Chest X-ray. View position: PA
Patient age: 58
Patient sex: M
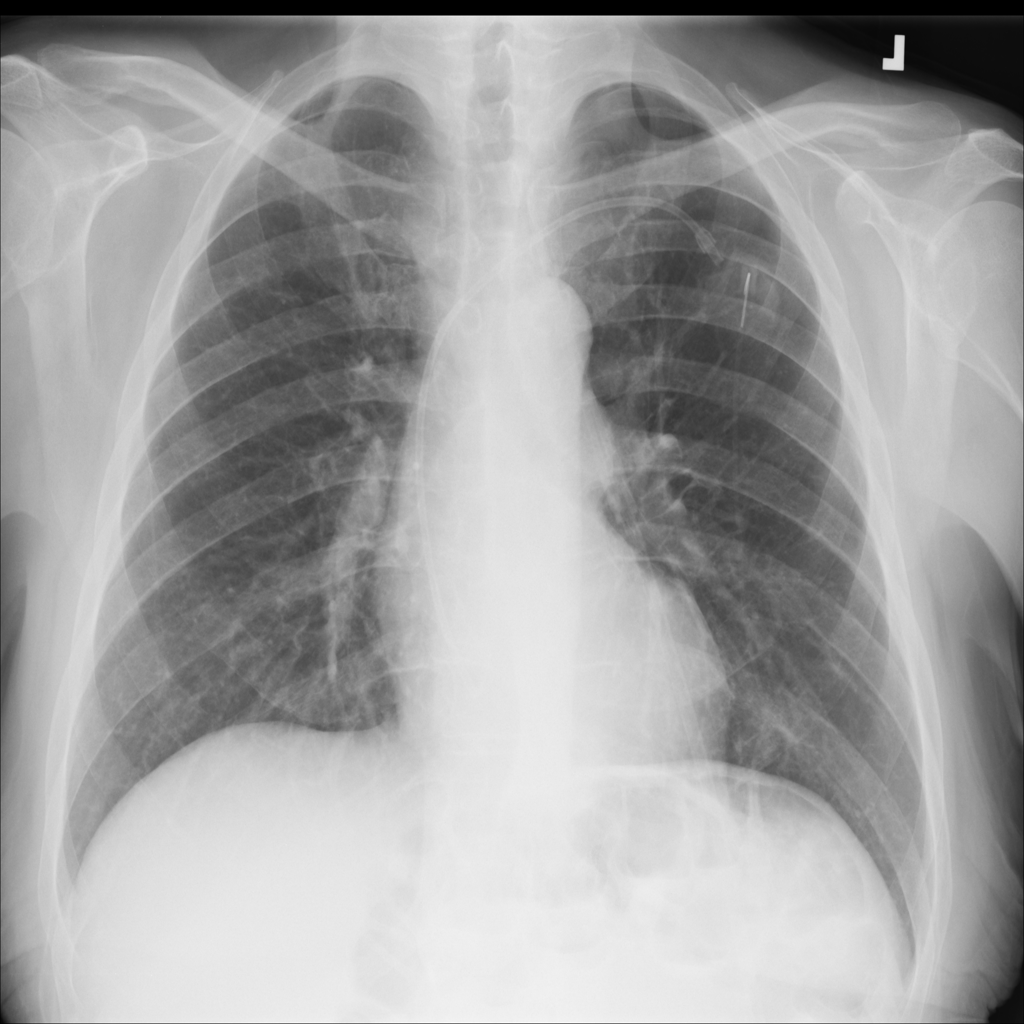
Finding: Pneumothorax